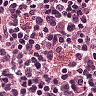
Metastatic tissue present: no